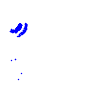
Particle: electron